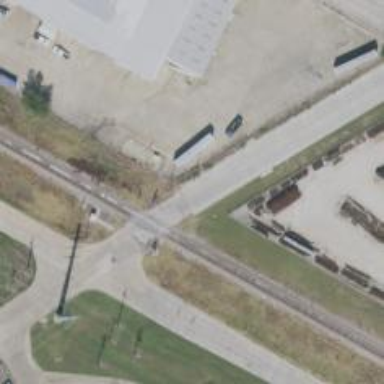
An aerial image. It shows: Level crossing along the railway.